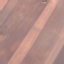
Label: AnnualCrop